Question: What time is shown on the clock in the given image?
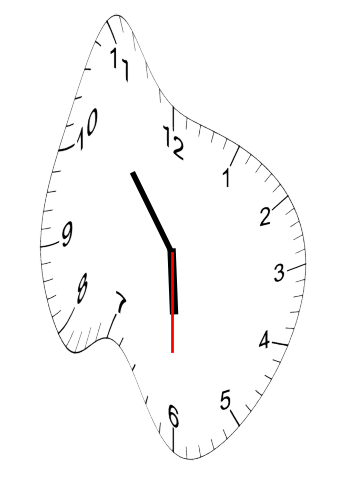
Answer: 05:53:30